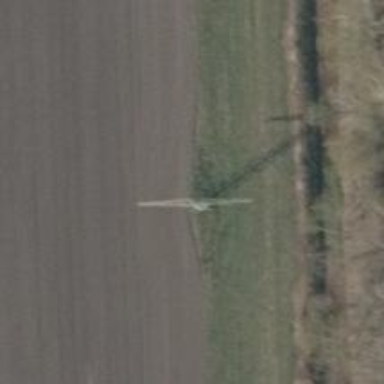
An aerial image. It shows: Power tower.